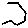
Label: hexagon